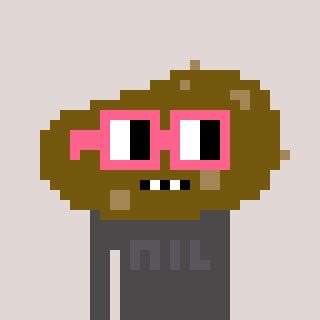
a pixel art character with square pink glasses, a potato-shaped head and a grayscale-colored body on a warm background